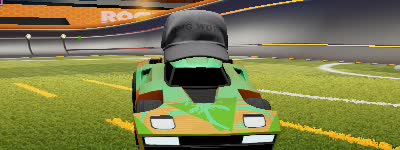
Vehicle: breakout